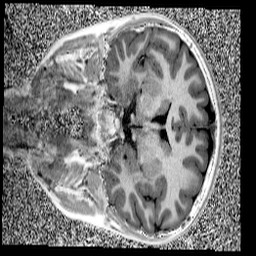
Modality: UNIT1
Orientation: coronal
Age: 11
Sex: male
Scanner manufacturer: siemens
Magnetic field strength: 3 T
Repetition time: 4 s
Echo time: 0.00299 s